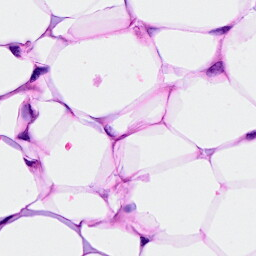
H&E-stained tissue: Breast